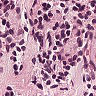
Metastatic tissue present: no